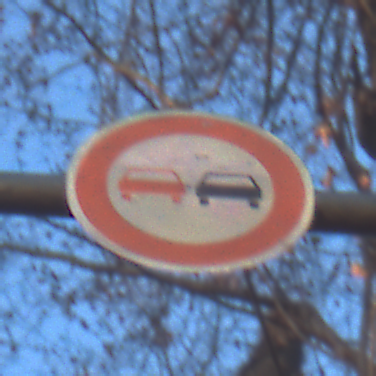
Verkehrszeichen: Ueberholverbot
Umgebung: Outdoor, Nature
Tageszeit: SunriseSunset
Wetter: Clear
Licht: Natural
Jahreszeit: Autumn
Kontrast: HighContrast